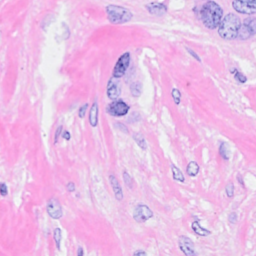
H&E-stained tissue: Breast